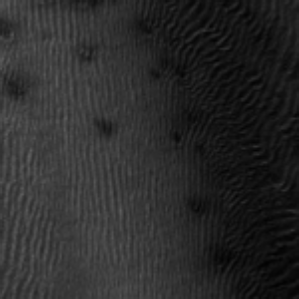
Label: frost